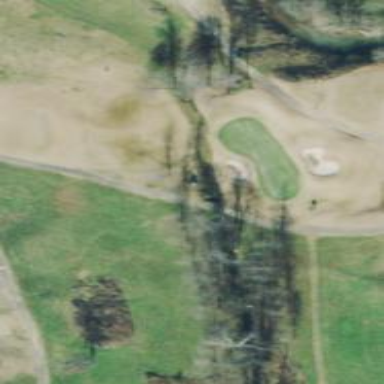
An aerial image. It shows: Golf fairway surrounded by grass.